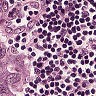
Metastatic tissue present: yes